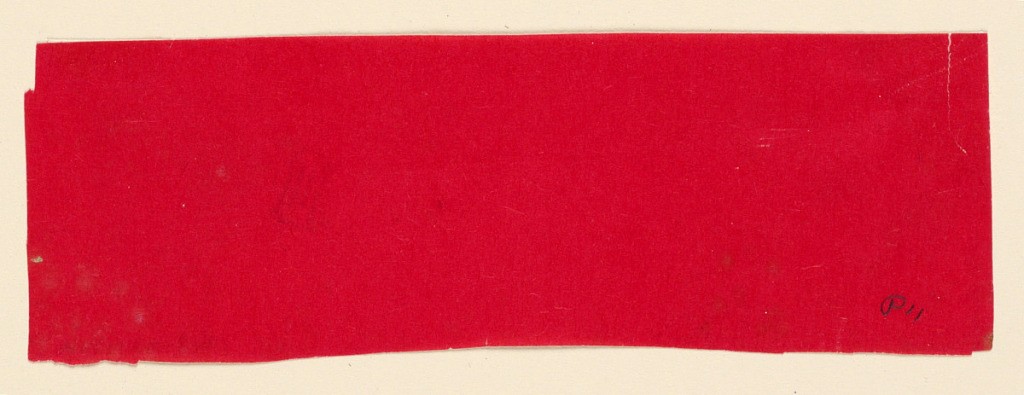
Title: Paper Sample
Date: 19th century
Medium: Coated paper
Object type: Drawing
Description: Paper sample in red.